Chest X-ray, AP view. Patient: 48 years old, sex F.
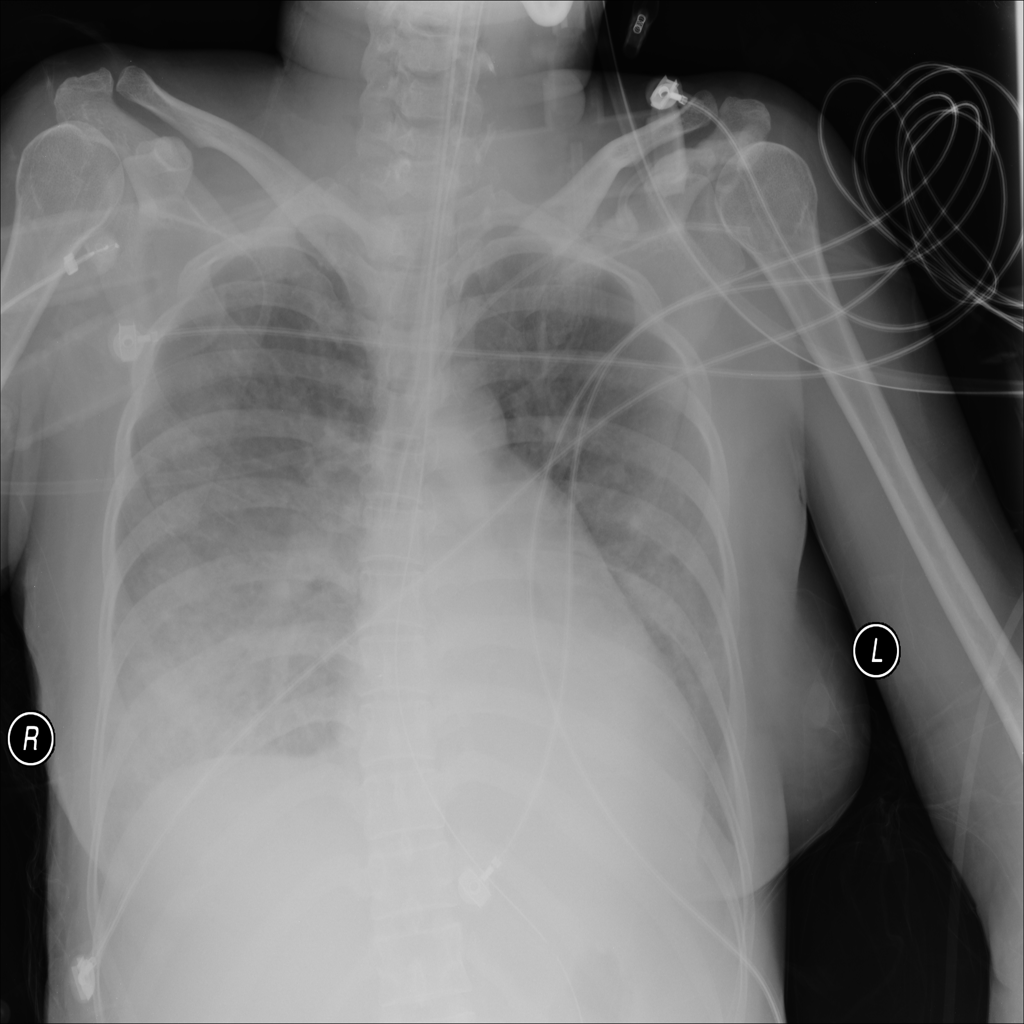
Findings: Effusion